Question: I am trying to create a series of Buttons inside a LinearLayout. So I have the following code
'''
<LinearLayout
android:id="@+id/yearContainer"
android:layout_width="fill_parent"
android:layout_height="wrap_content"
android:orientation="vertical" />
'''
'''
LinearLayout yearContainer=(LinearLayout)findViewById(R.id.yearContainer);
for(int i=0;i<16;i++){
Button btn=new Button(this);
btn.setText("Button "+i);
btn.setId(150+i);
LinearLayout.LayoutParams params=new LinearLayout.LayoutParams(width/3,LayoutParams.WRAP_CONTENT);
btn.setLayoutParams(params);
yearContainer.addView(btn);
}
'''
But the Buttons are arranging vertically. I need it as the following pattern.

I am new to android. Please advise
Thanks in advance
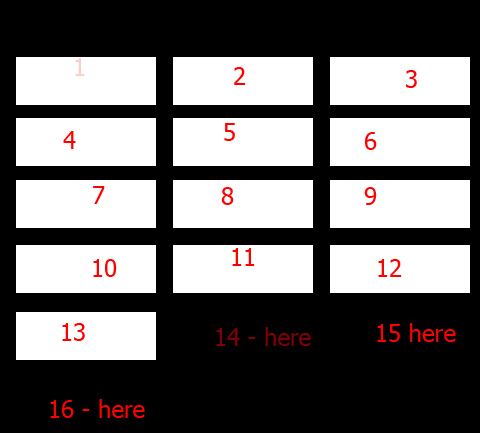
Answer: You can't do what yo want with a single LinearLayout. You need to use either a TableLayout, or create several Horizontal LinearLayouts inside the Vertical LinearLayout.